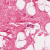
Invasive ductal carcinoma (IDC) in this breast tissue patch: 0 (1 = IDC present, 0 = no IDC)